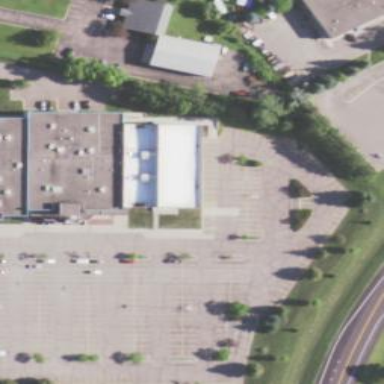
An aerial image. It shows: Commercial building hosting cinema.